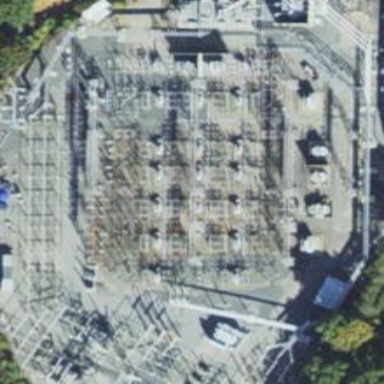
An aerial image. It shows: Switch used for power control.